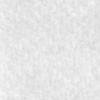
Label: no_change